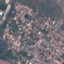
Land use / land cover: Residential